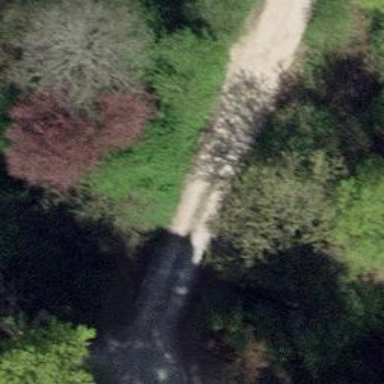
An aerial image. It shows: Bridge over grade2 track.